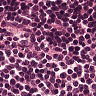
Metastatic tissue present: no